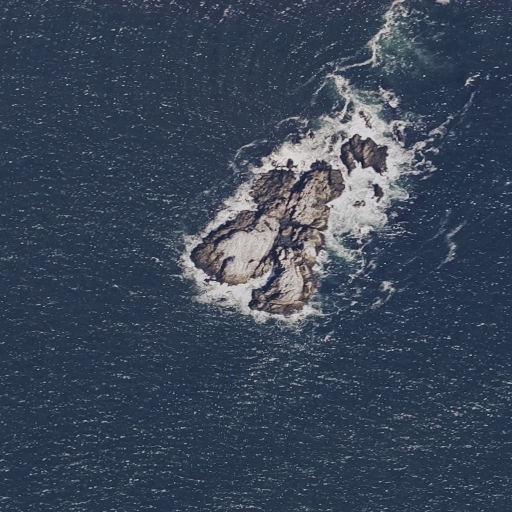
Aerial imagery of bar in Maine named The Black Rocks containing only open water